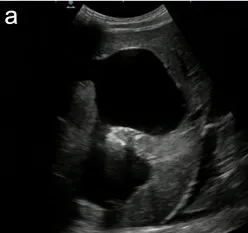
Congenital visceral vascular variation was diagnosed by multi-imaging examinations. (a) Tumor-like expansion of the main portal vein and the left branch of the portal vein shown by color Doppler ultrasound.
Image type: radiology (ultrasound)